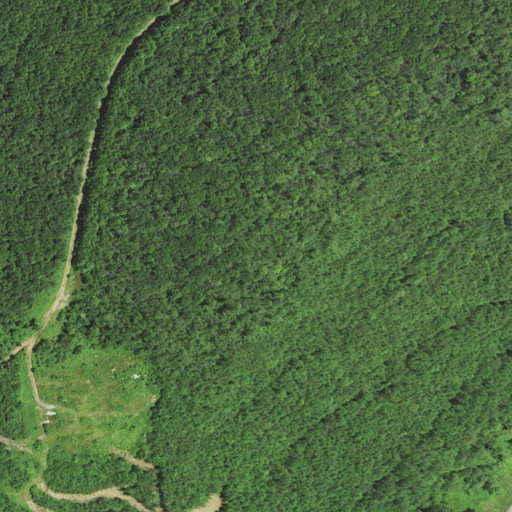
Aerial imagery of ridge(s) in West Virginia named Huggins Ridge containing deciduous forest and mixed forest